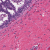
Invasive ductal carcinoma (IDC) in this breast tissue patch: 0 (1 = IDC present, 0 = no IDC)